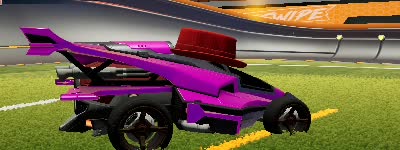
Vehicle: aftershock